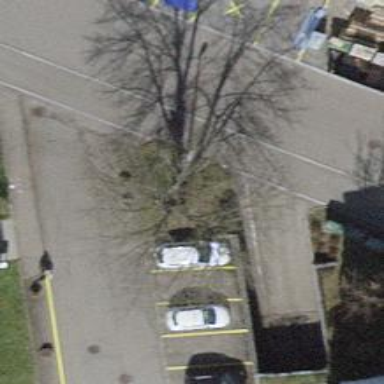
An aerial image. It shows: Urban tree adding natural touch to the cityscape.